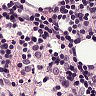
Metastatic tissue present: no